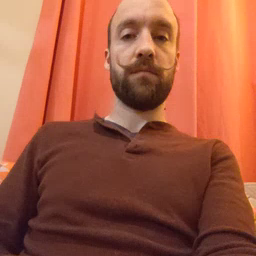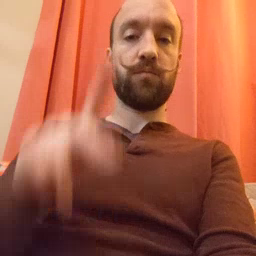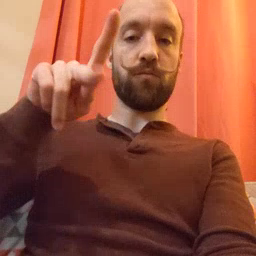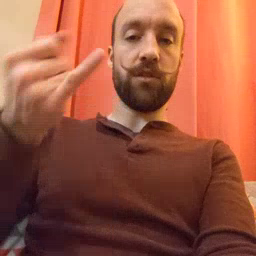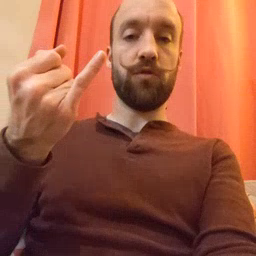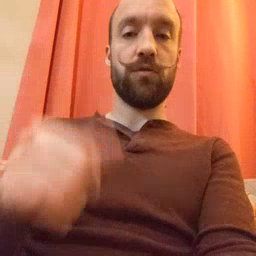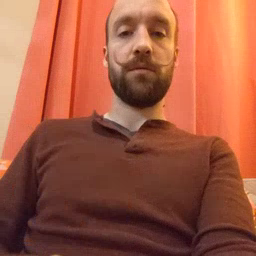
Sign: pajamas